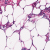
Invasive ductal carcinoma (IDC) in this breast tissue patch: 0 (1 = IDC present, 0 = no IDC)